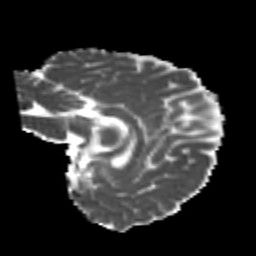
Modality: MD
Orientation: sagittal
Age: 24
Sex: female
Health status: healthy
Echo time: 0.074 s